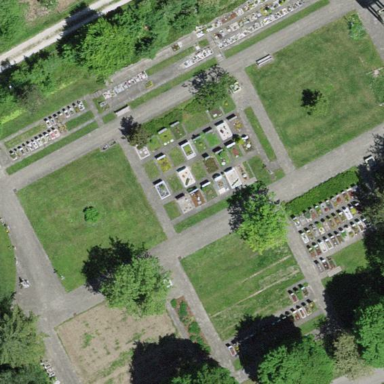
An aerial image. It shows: Cemetery.